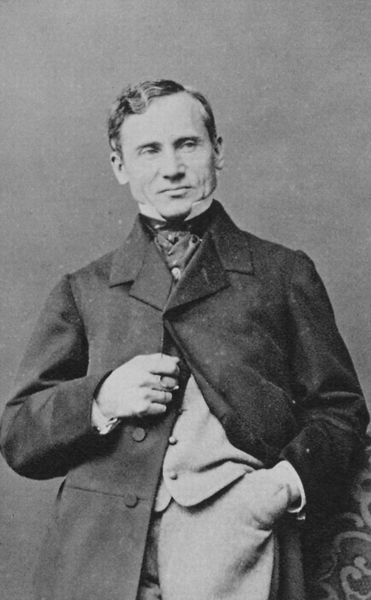
Titel: Cartes de visite aus dem Atelier Bayard und Bertall
Künstler: Hippolyte Bayard
Schlagwörter: dunkel, hand, kopf, mann, weiß, finger, frau, frisur, grau, haar, hell, hintergrund, mund, nase, schwarz, stirn, stuhl, blick, tuch, muster, ornament, rock, schleife, alt, anzug, hemd, hose, jacke, wand, arm, arme, augen, falten, gesicht, kragen, bildnis, hals, herr, hände, möbel, portrait, porträt, haare, mantel, sessel, stehend, stoff, frontal, kinn, knopf, lippen, locke, locken, ohren, scheitel, adlig, wangen, wellen, lehne, haltung, backen, ausdruck, nacken, frack, steif, krawatte, knopfloch, seitenscheitel, brauen, halstuch, angelehnt, ellenbogen, knöpfe, gehrock, jackett, knopfleiste, weste, ring, foto, fotografie, stütze, schwarz-weiss, vatermörder, wagner, stehkragen, tasche, armee, photo, biedermeier, eitel, gekämmt, eiß, weissw, rasiert, doppelkinn, raucher, gesichtsausdruck, neutral, entschlossenheit, hosentasche, industrialisierung, binder, skeptisch, usa, locker, wichtig, taschenuhr, taschen, fotographie, lehnend, präsident, revert, sir, monokel, englisch, schalk, photografie, prüfend, rückenlage, sicherheit, daguerrotypie, geschäftsmann, amerikanisch, mante, mnn, geschürzt, vaddermörder, ohoto, zurückgelehnt, bake, betucht, igittigitt, versteift, zurückgenommen, hand in der hosentasche, 19. jahrhundert, racuher, 20 jahrhundert, hand in der hose, hochstehender kragen, ciascuro, svhwarz weiss, richar, modernisierung